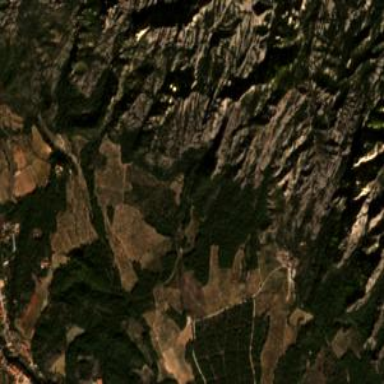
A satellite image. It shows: Natural ridge in the landscape.